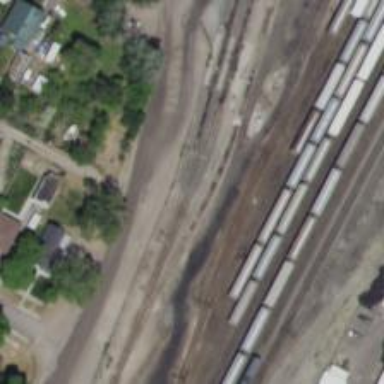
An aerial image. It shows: Railway siding with rails.